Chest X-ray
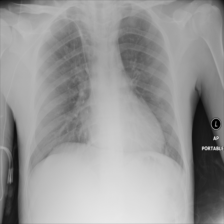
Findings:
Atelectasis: negative
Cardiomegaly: negative
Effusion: negative
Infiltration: negative
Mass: negative
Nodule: negative
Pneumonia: negative
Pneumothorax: negative
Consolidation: negative
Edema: negative
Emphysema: negative
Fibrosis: negative
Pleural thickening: negative
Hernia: negative